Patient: sex M, age 48
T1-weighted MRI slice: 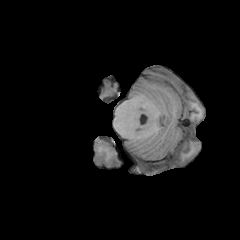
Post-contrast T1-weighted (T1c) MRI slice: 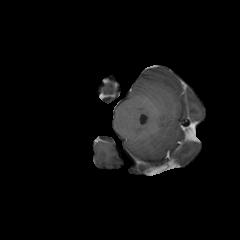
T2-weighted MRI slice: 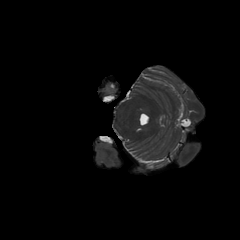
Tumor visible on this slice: no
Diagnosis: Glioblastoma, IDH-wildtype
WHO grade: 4